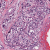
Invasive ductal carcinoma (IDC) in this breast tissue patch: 1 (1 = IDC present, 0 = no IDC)